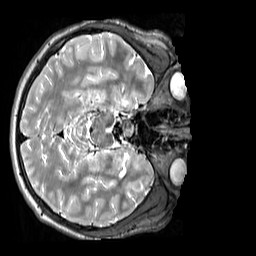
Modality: T2w
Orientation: axial
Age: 13
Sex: male
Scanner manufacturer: siemens
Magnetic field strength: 3 T
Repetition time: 3.2 s
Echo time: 0.408 s